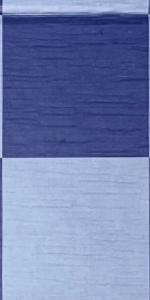
Label: Empty